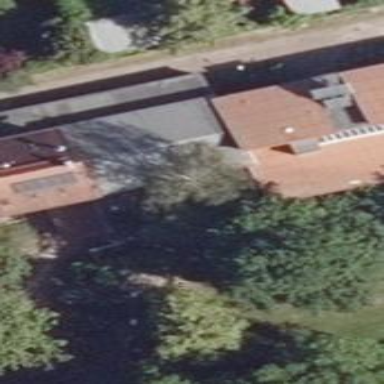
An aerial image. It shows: Kindergarten building.